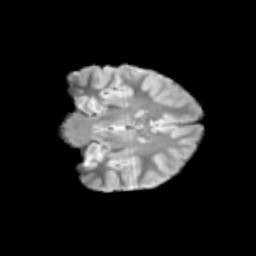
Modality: T2w
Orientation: coronal
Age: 11
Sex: male
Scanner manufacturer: siemens
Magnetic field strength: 3 T
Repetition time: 3.8 s
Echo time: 0.07 s